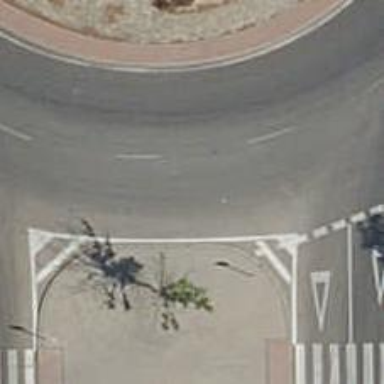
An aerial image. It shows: Asphalt road in residential area leading to roundabout.